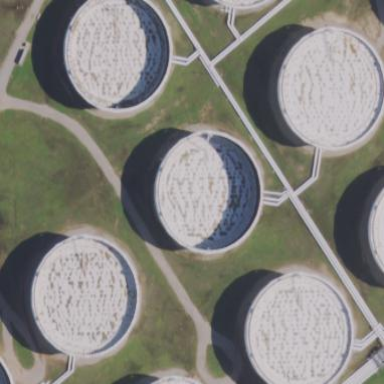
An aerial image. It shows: Storage tank created as man-made structure.